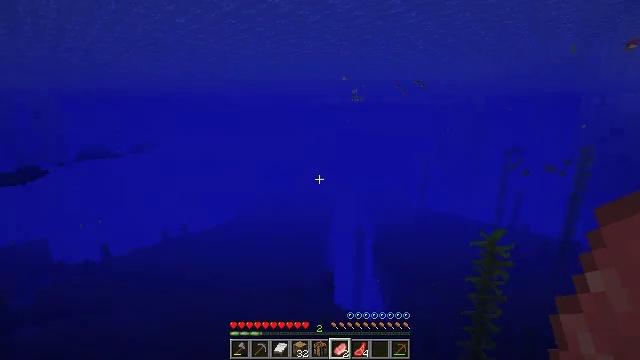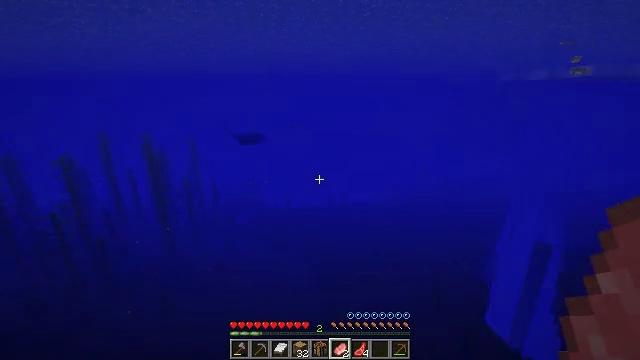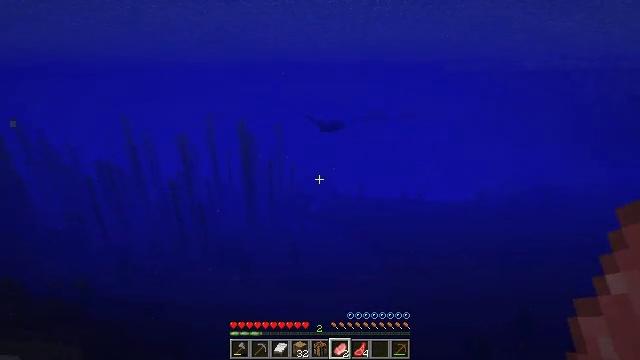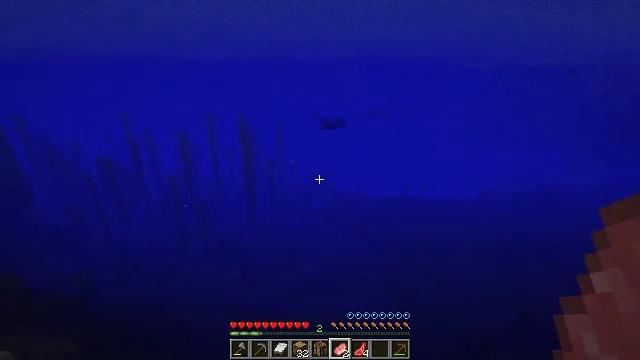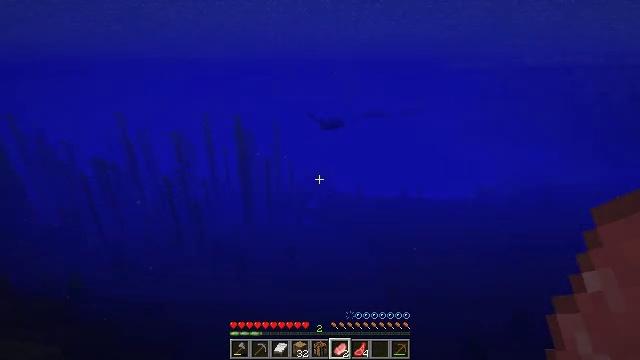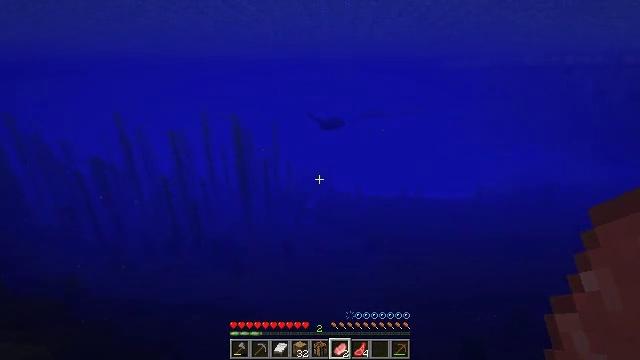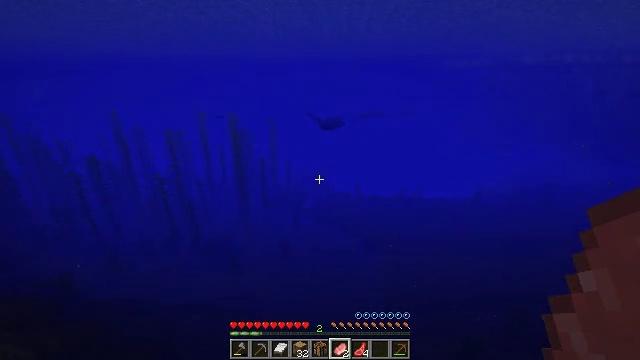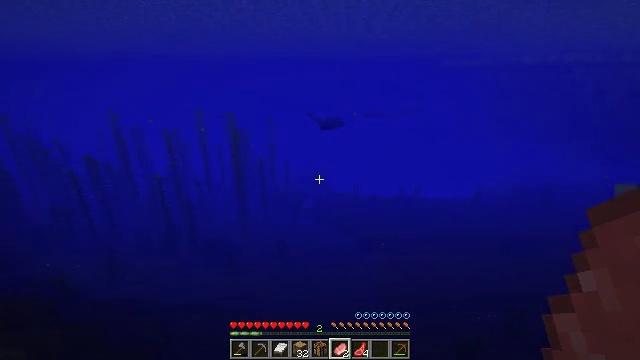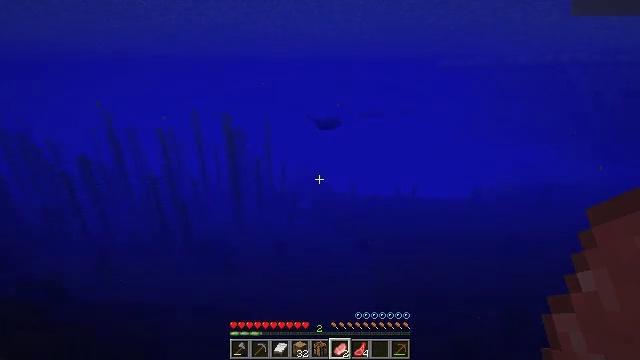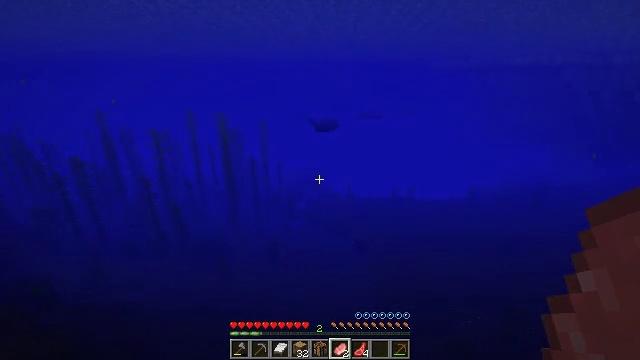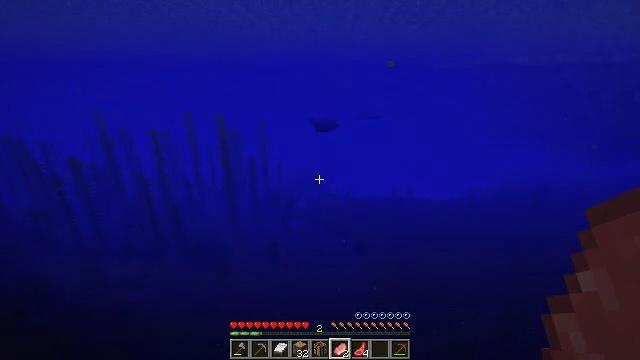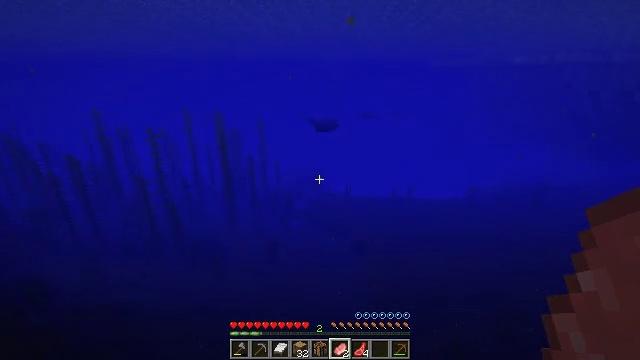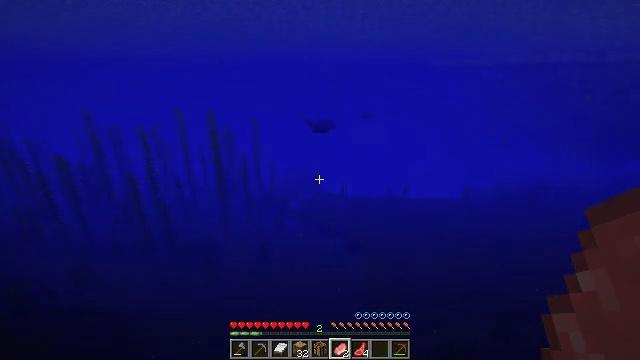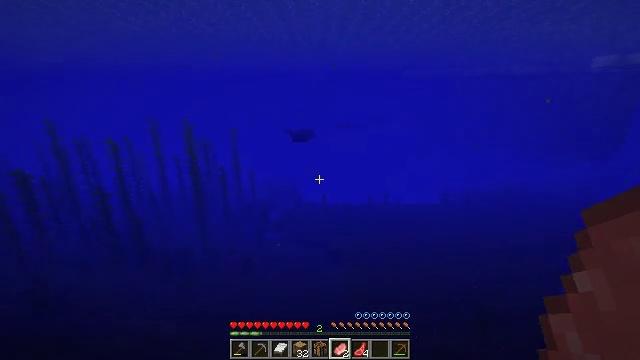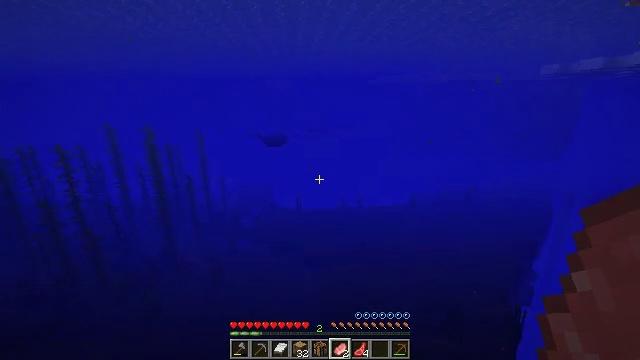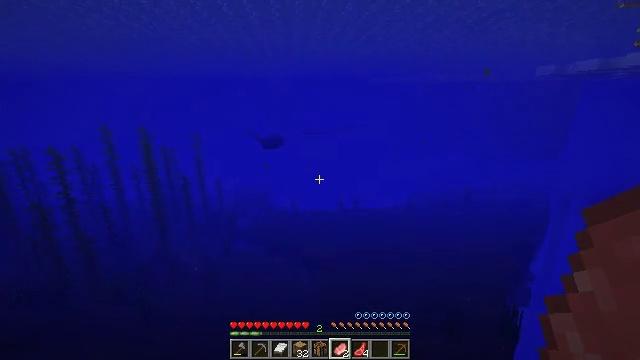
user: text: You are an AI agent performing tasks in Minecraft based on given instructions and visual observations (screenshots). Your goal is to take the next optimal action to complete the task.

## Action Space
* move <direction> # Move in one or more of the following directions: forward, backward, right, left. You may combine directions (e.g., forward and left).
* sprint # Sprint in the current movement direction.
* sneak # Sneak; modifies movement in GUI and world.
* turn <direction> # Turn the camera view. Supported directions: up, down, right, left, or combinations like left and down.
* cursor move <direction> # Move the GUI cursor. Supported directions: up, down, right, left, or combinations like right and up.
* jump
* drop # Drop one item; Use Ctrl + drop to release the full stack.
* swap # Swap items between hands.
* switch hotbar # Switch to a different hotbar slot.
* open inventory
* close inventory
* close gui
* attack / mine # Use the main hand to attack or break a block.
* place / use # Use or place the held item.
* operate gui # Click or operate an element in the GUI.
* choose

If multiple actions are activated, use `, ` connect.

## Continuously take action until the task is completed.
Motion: motion action
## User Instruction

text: Mine packed ice from icy biomes.
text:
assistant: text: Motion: move forward and move right, turn left and down
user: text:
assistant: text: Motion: move forward and move right, turn left and down
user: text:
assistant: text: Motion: move forward and move right
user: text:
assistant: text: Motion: move forward and move right
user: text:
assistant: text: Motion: move forward and move right
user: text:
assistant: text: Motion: move forward and move right
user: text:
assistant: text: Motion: move forward and move right
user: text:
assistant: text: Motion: move forward and move right
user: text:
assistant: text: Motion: move forward and move right
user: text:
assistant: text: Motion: move forward and move right
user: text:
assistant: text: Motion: move forward and move right
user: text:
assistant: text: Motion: move forward and move right
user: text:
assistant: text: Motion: move forward and move right, turn right and up, jump
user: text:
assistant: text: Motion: move forward and move right, turn right and up, jump
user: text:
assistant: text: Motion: move forward and move right, jump
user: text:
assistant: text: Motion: move forward and move right, jump
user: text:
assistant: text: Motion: move forward and move right, jump
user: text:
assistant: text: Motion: move forward and move right, jump
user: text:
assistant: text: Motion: move forward and move right, jump
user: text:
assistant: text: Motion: move forward and move right, jump
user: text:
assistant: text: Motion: move forward and move right, jump
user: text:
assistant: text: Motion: move forward and move right, jump
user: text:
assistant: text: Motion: move forward and move right, jump
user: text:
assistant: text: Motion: move forward and move right, jump
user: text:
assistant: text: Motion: move forward and move right, jump
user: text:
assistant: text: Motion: move forward and move right, jump
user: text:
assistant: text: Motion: move forward and move right, jump
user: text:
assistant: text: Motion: move forward and move right, jump
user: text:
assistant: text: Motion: move forward and move right, jump
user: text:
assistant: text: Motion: move forward and move right, jump